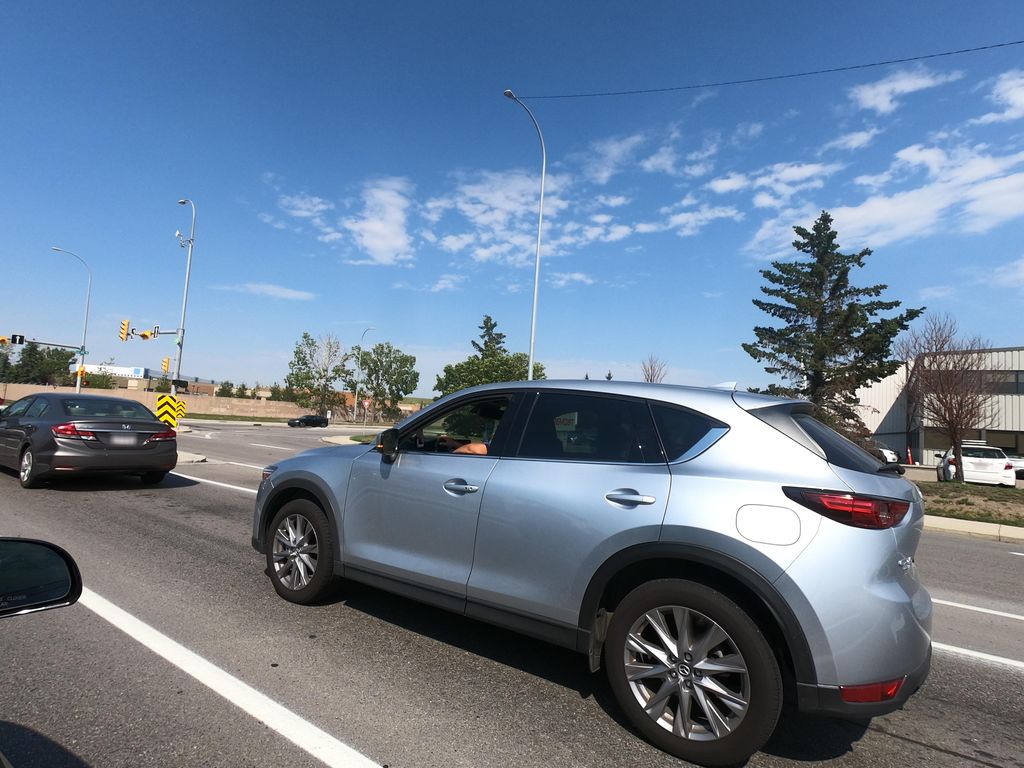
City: calgary